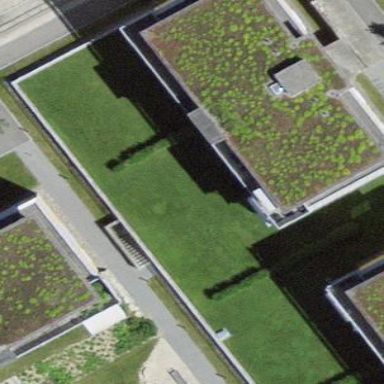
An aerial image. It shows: Residential building with flat roof.